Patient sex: F
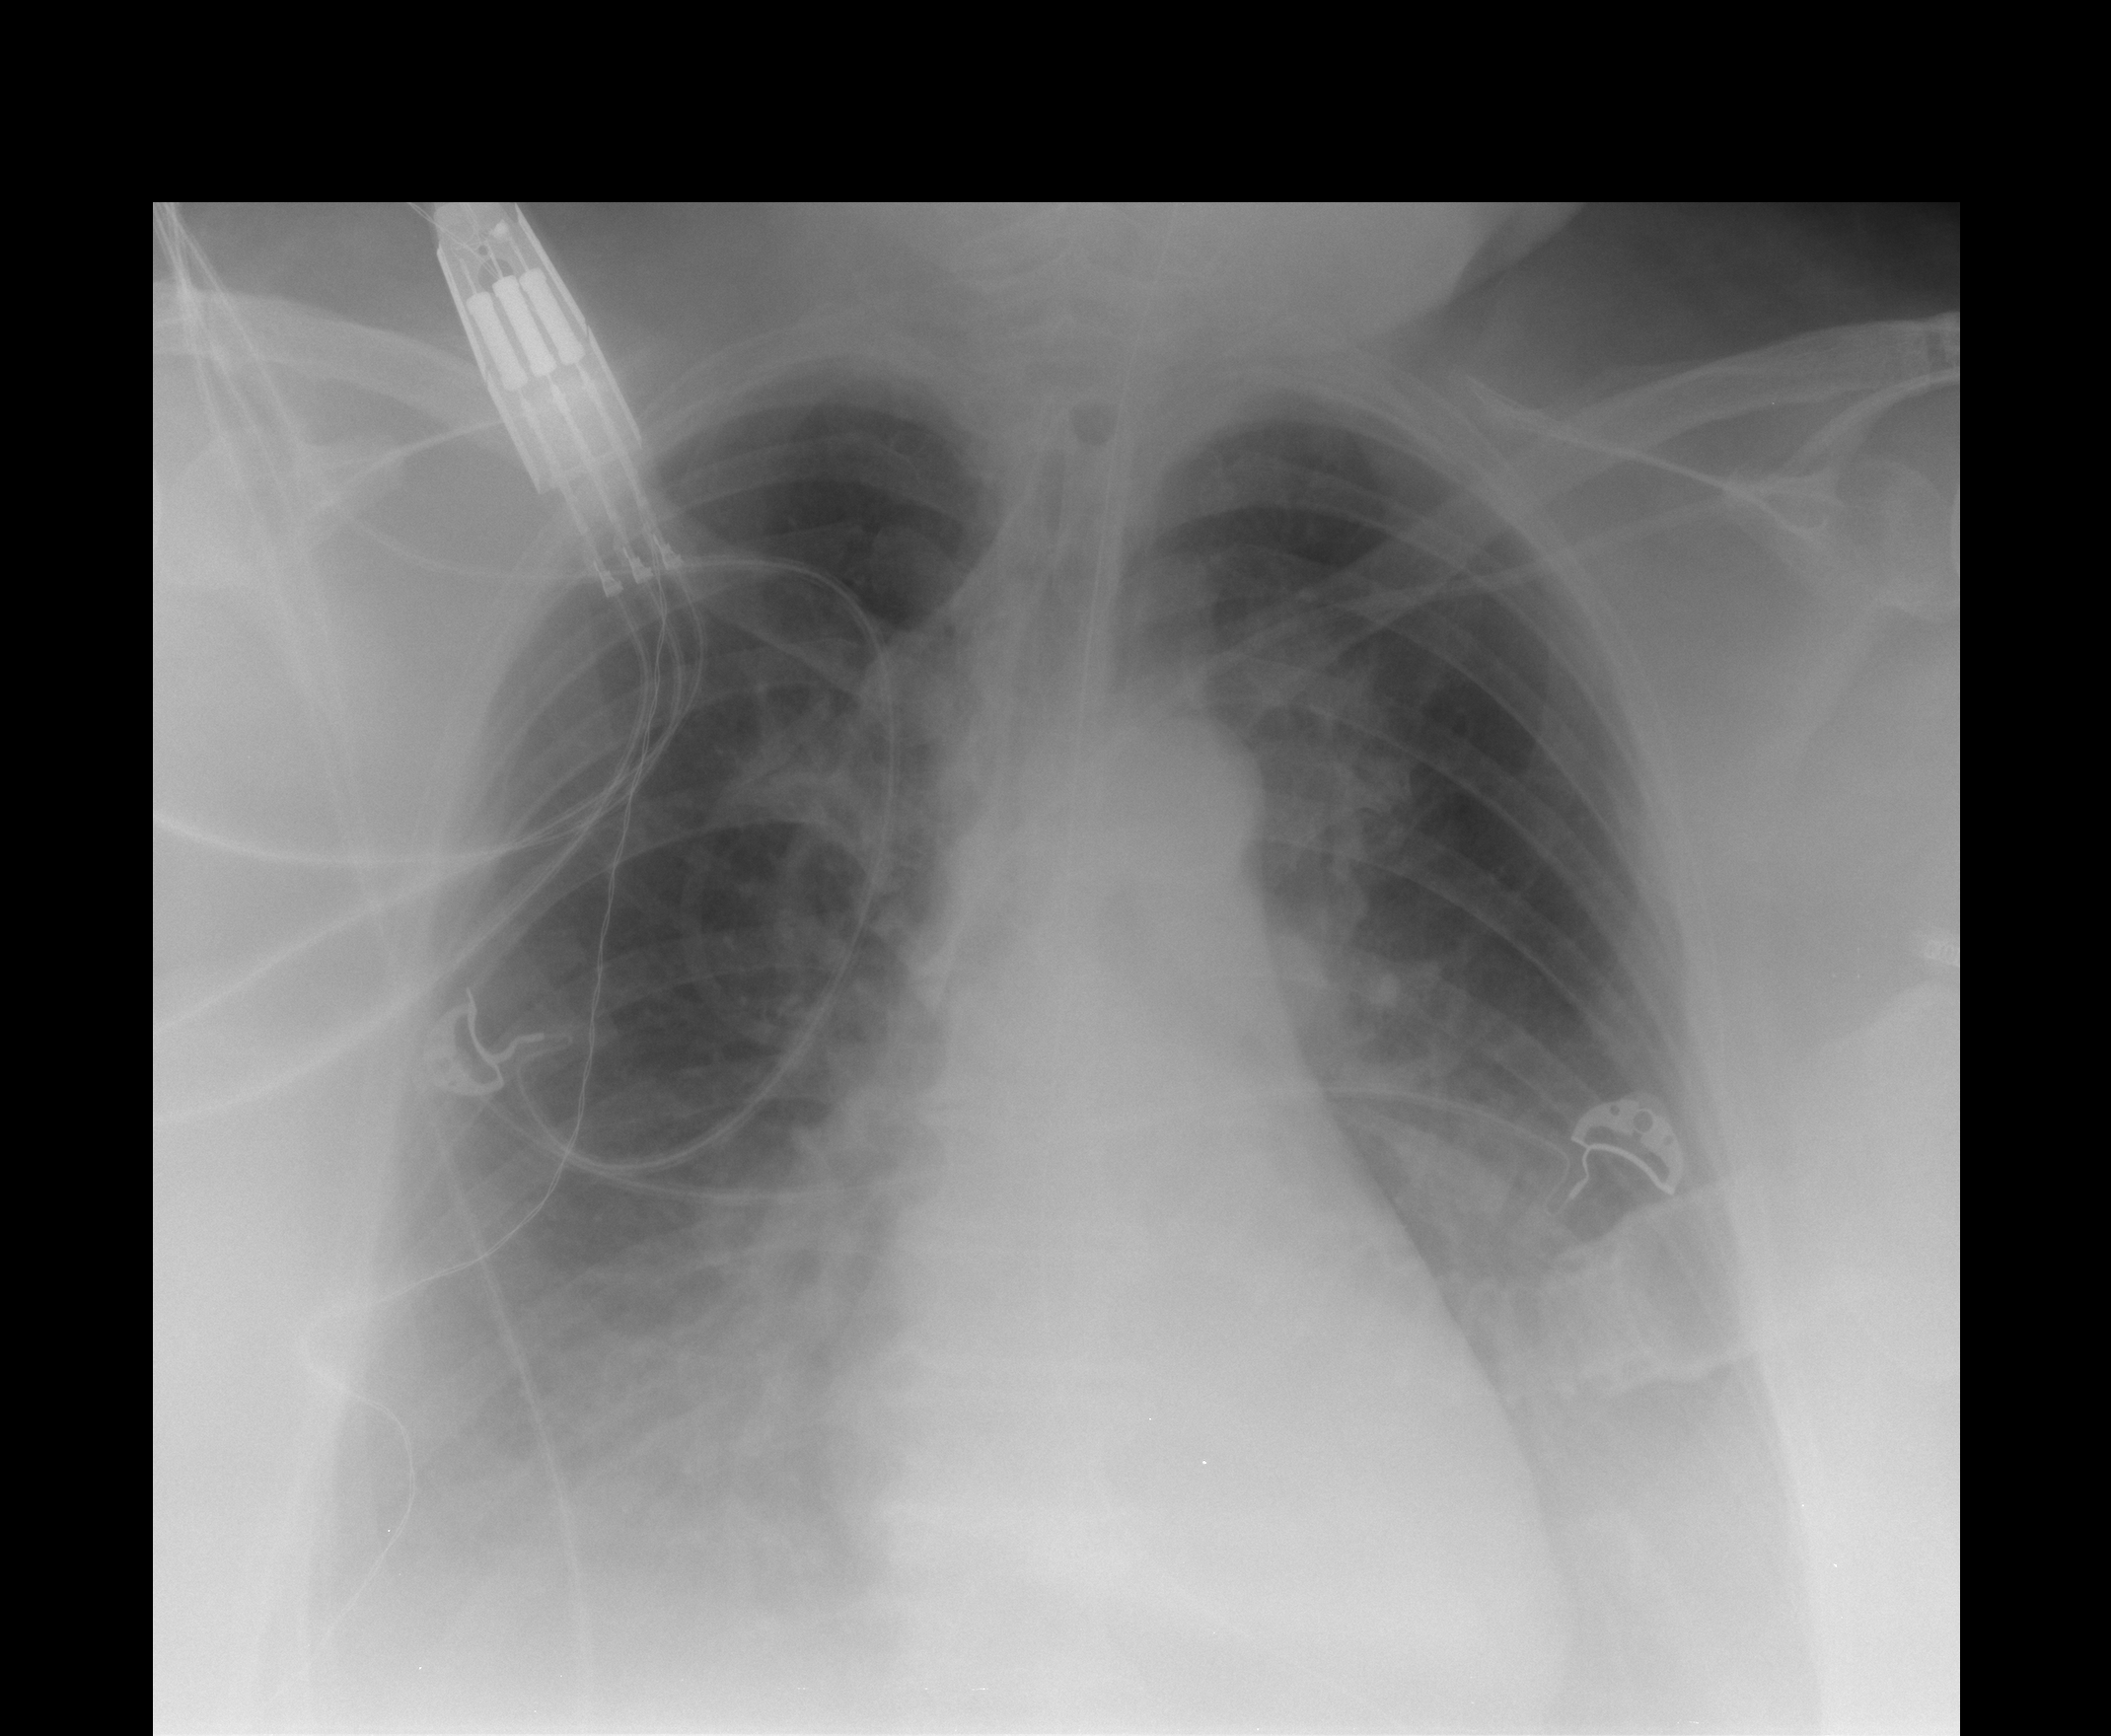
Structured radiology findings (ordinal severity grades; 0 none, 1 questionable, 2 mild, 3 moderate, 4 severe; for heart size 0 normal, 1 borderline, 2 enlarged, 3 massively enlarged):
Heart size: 0
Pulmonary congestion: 2
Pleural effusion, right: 3
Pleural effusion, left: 3
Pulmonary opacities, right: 0
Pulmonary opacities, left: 0
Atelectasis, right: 3
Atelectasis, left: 3